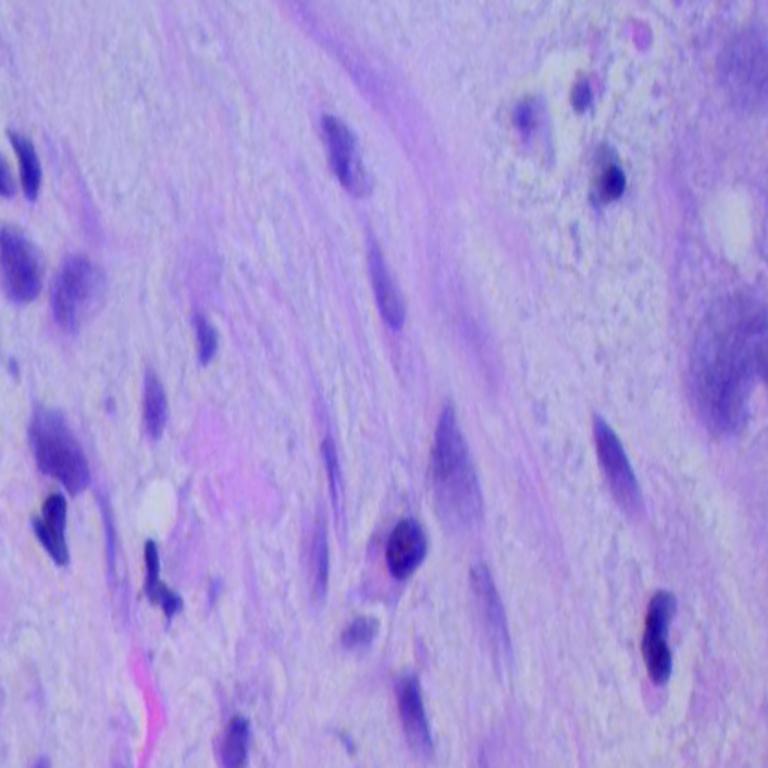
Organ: lung
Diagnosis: squamous carcinomas